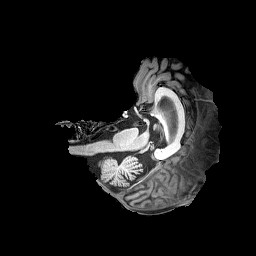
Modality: T1w
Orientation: axial
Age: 71
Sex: male
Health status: healthy